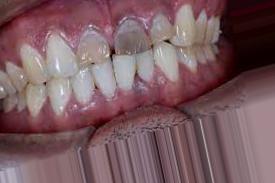
Condition: Tooth Discoloration